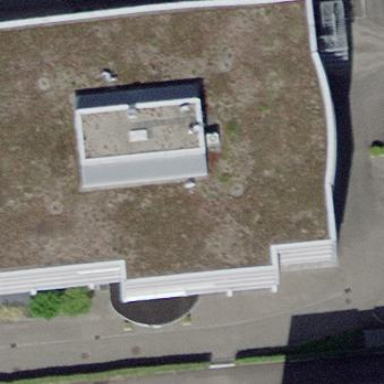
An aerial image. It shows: Office building.